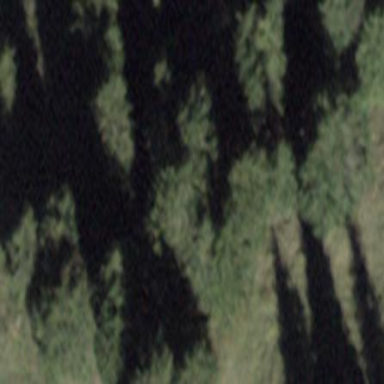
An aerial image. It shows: Forest area.